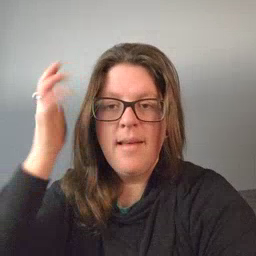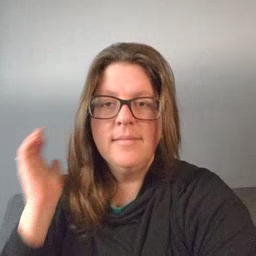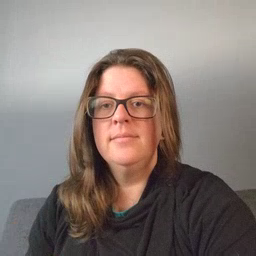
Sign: lion